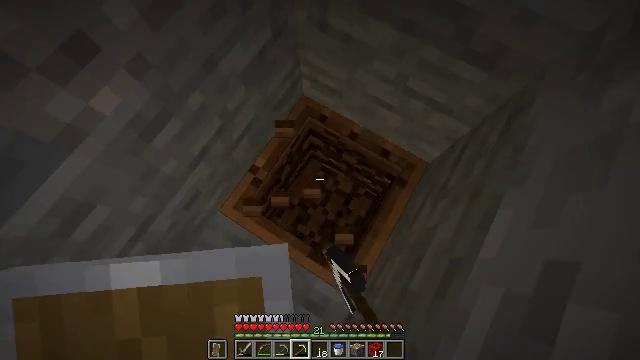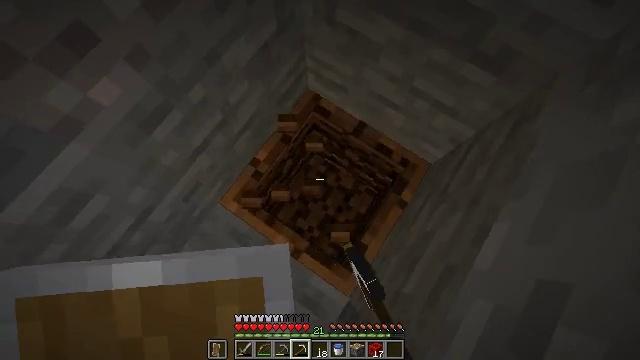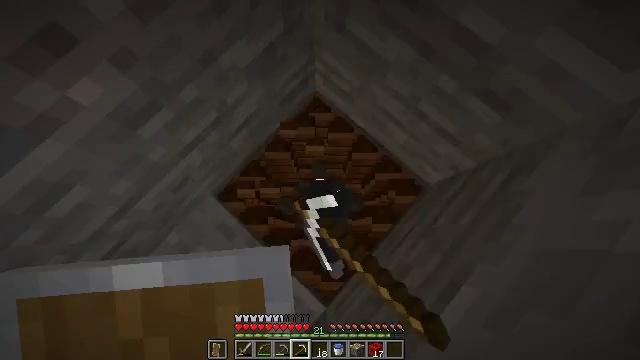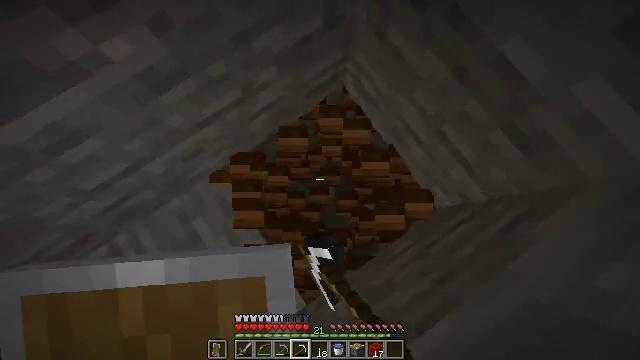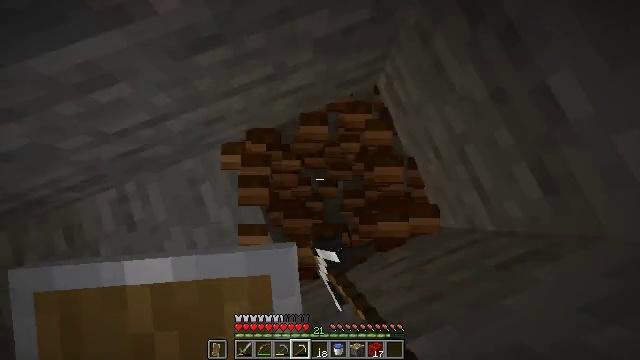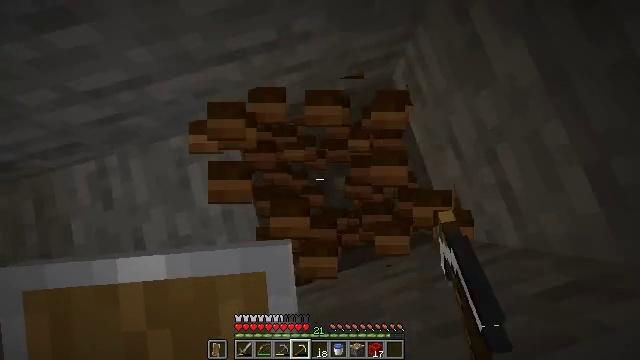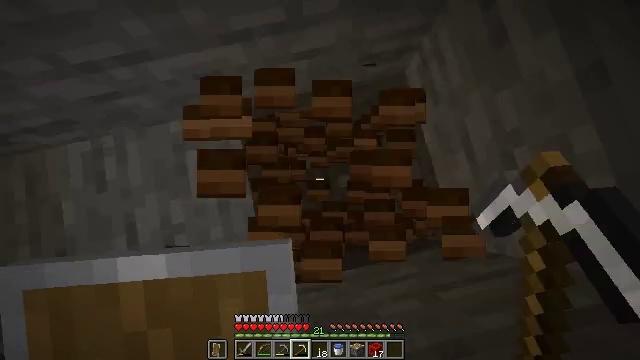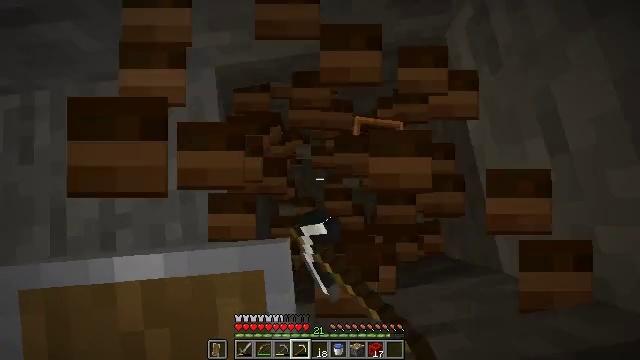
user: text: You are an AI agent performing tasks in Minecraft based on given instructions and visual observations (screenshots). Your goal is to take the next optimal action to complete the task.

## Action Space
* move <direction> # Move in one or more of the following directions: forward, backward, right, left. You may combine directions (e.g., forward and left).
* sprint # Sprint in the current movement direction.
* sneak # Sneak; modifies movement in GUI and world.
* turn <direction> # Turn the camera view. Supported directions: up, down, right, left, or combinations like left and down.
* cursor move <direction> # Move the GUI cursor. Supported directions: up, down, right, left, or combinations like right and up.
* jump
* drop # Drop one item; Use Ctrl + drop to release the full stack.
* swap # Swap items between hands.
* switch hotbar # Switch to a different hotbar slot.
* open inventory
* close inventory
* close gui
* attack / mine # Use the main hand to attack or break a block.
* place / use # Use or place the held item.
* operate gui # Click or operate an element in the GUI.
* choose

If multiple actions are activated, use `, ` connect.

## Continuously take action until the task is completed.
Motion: motion action
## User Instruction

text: Mine the composter block.
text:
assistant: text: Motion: move right, turn left and down, attack / mine
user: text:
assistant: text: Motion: turn left and down, attack / mine
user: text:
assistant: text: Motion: turn left, attack / mine
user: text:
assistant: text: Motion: turn left and down, attack / mine
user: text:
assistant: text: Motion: turn left, attack / mine
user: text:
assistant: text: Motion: turn left, attack / mine
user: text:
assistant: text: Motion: turn left, attack / mine
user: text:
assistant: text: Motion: no_op